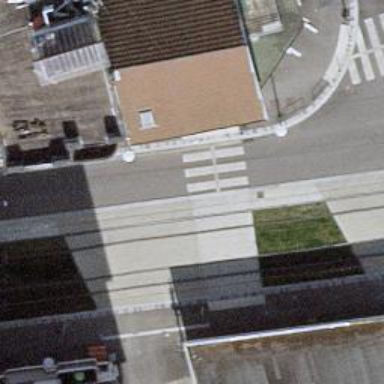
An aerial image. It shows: Tram crossing on the railway.